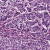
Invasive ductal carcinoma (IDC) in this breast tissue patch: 1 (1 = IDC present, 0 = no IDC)